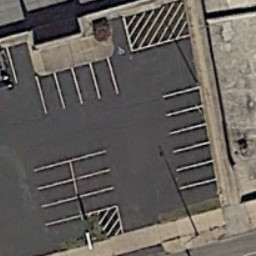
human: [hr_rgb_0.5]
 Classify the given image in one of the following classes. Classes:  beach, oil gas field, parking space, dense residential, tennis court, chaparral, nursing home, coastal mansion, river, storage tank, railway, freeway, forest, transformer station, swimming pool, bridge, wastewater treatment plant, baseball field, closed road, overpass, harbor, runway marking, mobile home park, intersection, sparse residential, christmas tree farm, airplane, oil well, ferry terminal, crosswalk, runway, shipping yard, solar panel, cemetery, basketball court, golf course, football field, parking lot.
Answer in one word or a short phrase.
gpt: parking space